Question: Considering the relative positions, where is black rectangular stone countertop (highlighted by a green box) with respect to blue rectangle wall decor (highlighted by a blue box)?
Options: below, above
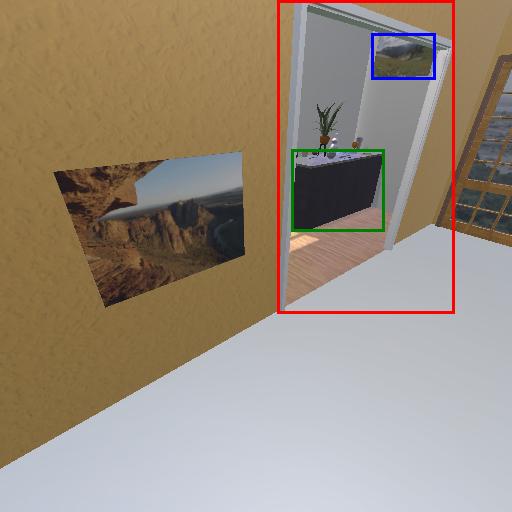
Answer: below